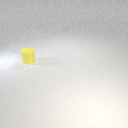
small yellow rubber cylinder